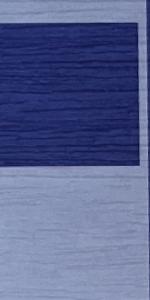
Label: Empty